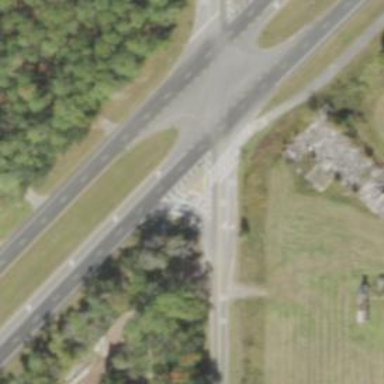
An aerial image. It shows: Trunk link highway.